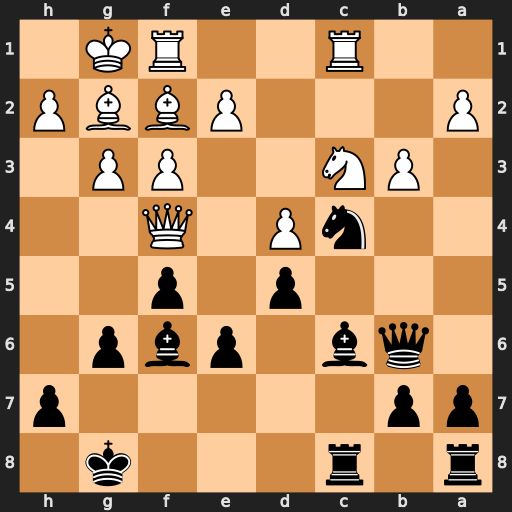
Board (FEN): r1r3k1/pp5p/1qb1pbp1/3p1p2/2nP1Q2/1PN2PP1/P3PBBP/2R2RK1
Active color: b
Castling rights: -
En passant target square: -
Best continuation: g5 Qxf5 exf5